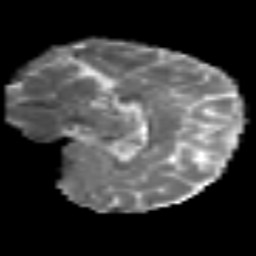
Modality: MD
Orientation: sagittal
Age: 40
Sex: female
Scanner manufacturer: siemens
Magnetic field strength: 3 T
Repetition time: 6.1 s
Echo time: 0.101 s